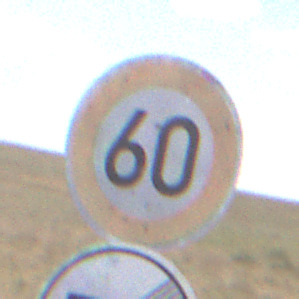
Verkehrszeichen: Geschwindigkeit60
Zusatzzeichen unten: EndeUeberholverbotKraftfahrzeuge
Umgebung: Outdoor, Nature
Tageszeit: Midday
Wetter: PartlyCloudy
Licht: Natural
Jahreszeit: NotSpecified
Kontrast: HighContrast